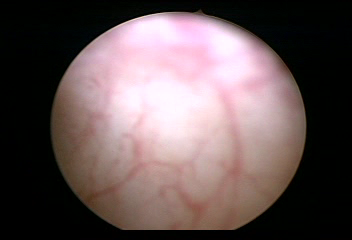
Modality: WLC
Class: Normal mucosa
Bladder cancer association: No